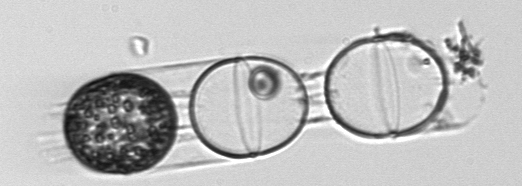
Label: Stephanopyxis